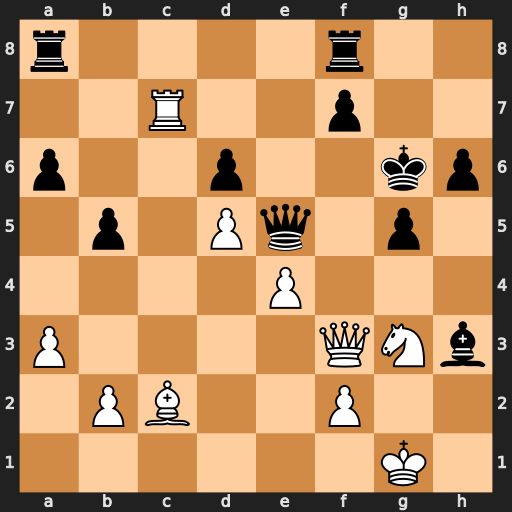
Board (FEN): r4r2/2R2p2/p2p2kp/1p1Pq1p1/4P3/P4QNb/1PB2P2/6K1
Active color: w
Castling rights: -
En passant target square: -
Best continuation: Qh5+ Kh7 Qxh3